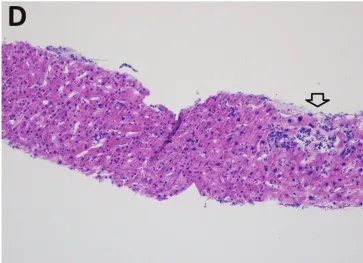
Histopathological analysis of liver tissue. D: The H&E-stained section displays the adjacent non-tumor liver parenchyma devoid of any significant fibrotic changes, with the exception of a focal region demonstrating sinusoidal invasion by small cell neuroendocrine carcinoma (highlighted by the arrow).
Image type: pathology (h&e)